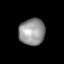
Tissue: lung
Cell type: Others
Senescence score: 0.1222
Nuclear area (px): 663
Mean DAPI intensity: 152.489